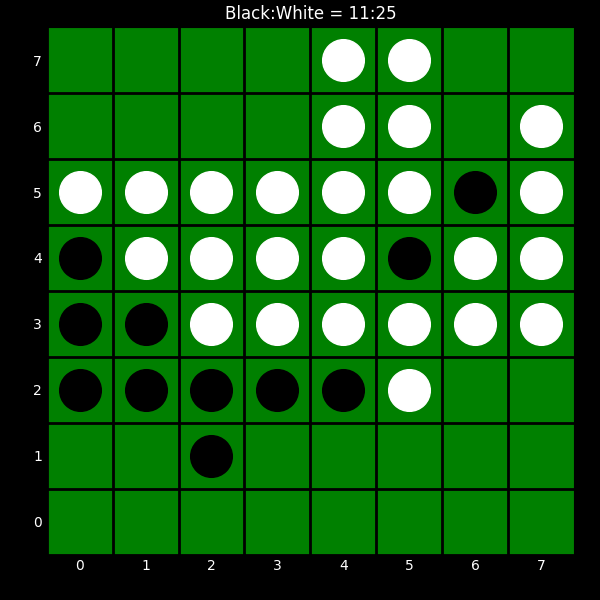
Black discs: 11
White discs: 25